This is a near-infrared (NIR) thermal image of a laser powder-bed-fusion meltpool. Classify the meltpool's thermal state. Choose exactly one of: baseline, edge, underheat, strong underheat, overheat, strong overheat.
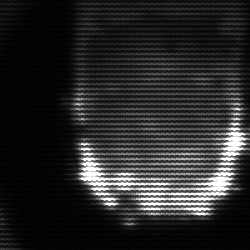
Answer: baseline